【题型】解答题　【知识点】解析几何　【难度】easy
定义：设$P$、$Q$分别为曲线$C_1$和$C_2$上的点，把$P$、$Q$两点距离的最小值称为曲线$C_1$到$C_2$的距离.\\[4pt]
(1)求曲线$C:y=x^2$到直线$l:2x-y-4=0$的距离；\\[4pt]
(2)求圆$O:x^2+y^2=1$到曲线$y=\dfrac{1}{x-2}+2(x>2)$的距离.
【解答】
\noindent 【答案】(1)$\dfrac{3\sqrt{5}}{5}$\\
\noindent (2)$3\sqrt{2}-1$\\
\noindent 【难度】0.4\\
\noindent 【知识点】基本不等式求和的最小值、求平行线间的距离\\
\noindent 【分析】（1）求直线$l'$和直线$l$平行，并与抛物线$C$相切，然后两直线之间的距离即为所求.\\
\noindent （2）把问题转化为点$(2,2)$到曲线$(x-2)(y-2)=1$上点的距离的最小值，再求解.\\
\noindent 【详解】（1）如图：\\

\noindent 设直线$l'$：$2x-y-t=0 \Rightarrow y=2x-t$，代入$y=x^2$，得：$x^2-2x+t=0$，\\
\noindent 由$\Delta=0$得$t=1$.\\
\noindent 直线$l$，$l'$的距离为：$\dfrac{|-4+1|}{\sqrt{2^2+1}}=\dfrac{3}{\sqrt{5}}=\dfrac{3\sqrt{5}}{5}$即为所求.\\
\noindent （2）如图：\\

\noindent 曲线$y=\dfrac{1}{x-2}+2\left(x>2\right)$化为$(x-2)(y-2)=1\left(x>2\right)$，\\
\noindent 取曲线上任意一点$P\left(x_0,y_0\right)$，先求$|OP|$的最小值.\\
\noindent 设$x_0-2=m$，$y_0-2=n$，则$mn=1$且$x_0=m+2$，$y_0=n+2$，$m$，$n>0$.\\
\noindent 所以$x_0^2+y_0^2=(m+2)^2+(n+2)^2=m^2+n^2+4(m+n)+8\geq 2mn+8\sqrt{mn}+8=18$（当且仅当$m=n=1$时取“$=$”），\\
\noindent 所以$|OP|\geq 3\sqrt{2}$，\\
\noindent 所以所求的距离为：$3\sqrt{2}-1$.\\
\noindent 【点睛】关键点睛：采用数形结合的方法，把所求的距离进行合理转化是解决问题的关键.
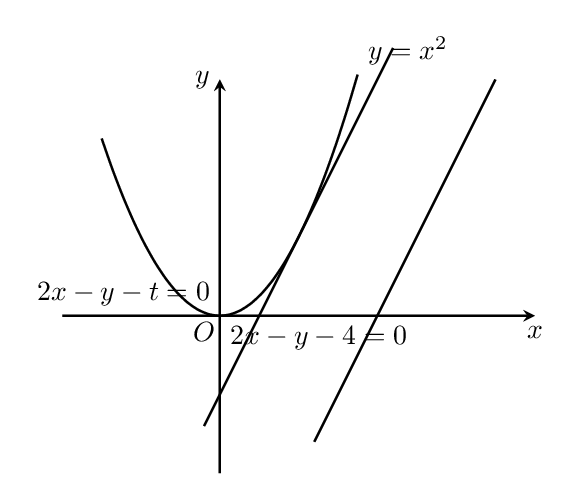
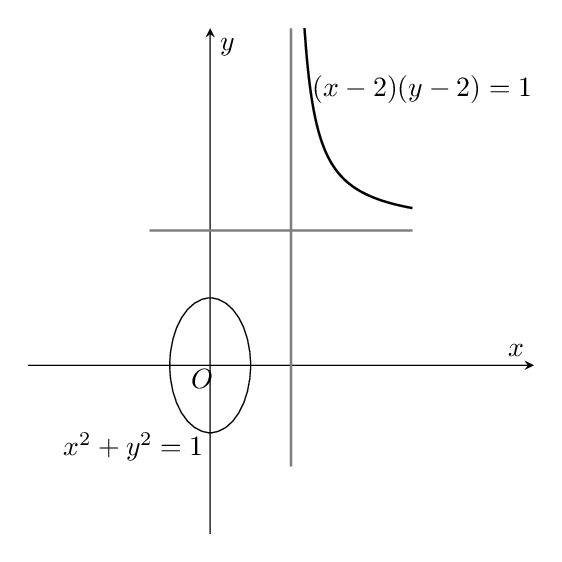